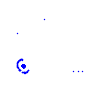
Particle: electron